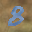
Label: 8